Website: home-depot
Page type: account-selection
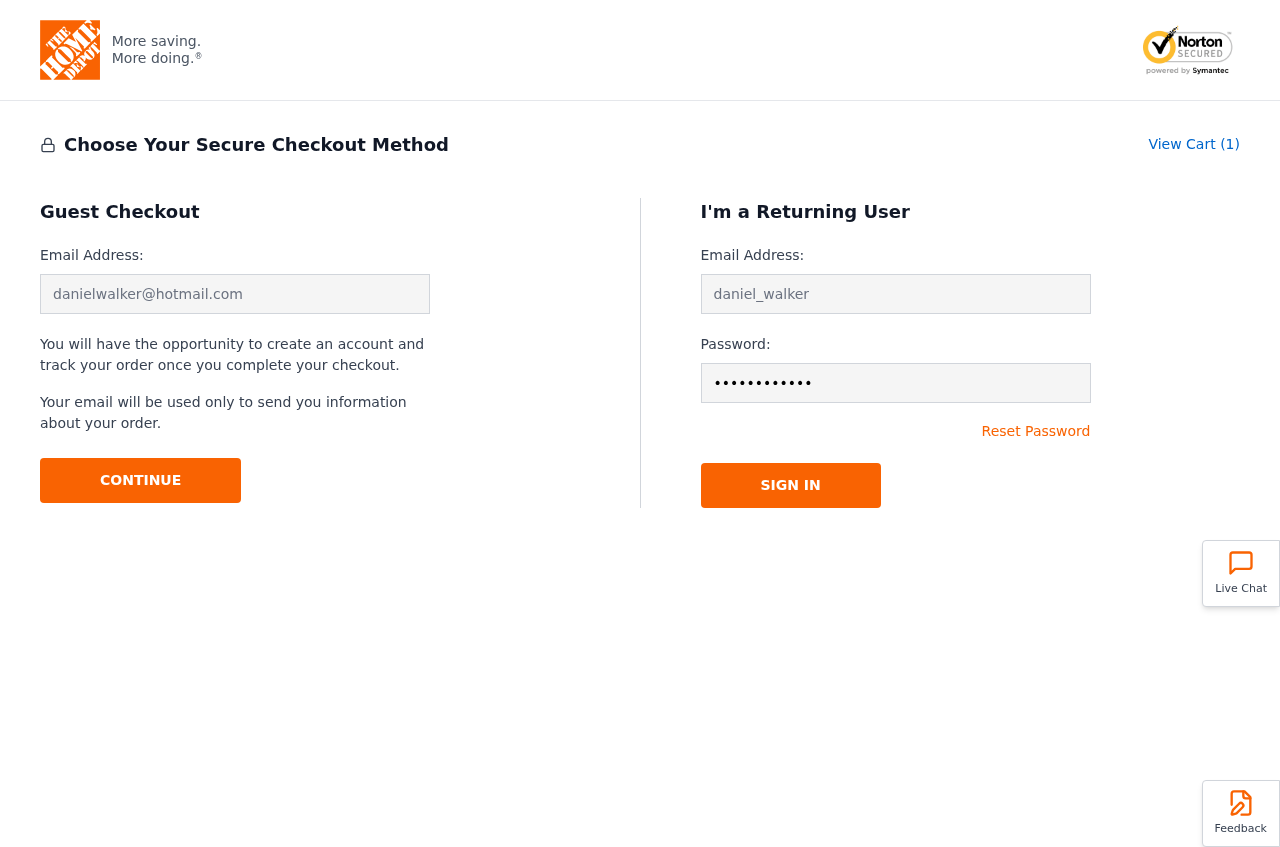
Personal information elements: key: PII_EMAIL
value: danielwalker@hotmail.com
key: PII_LOGIN_USERNAME
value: daniel_walker
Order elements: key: ORDER_NUM_ITEMS
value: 1